Field crop: tomato
Growth stage: 1
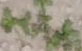
Species: portulaca